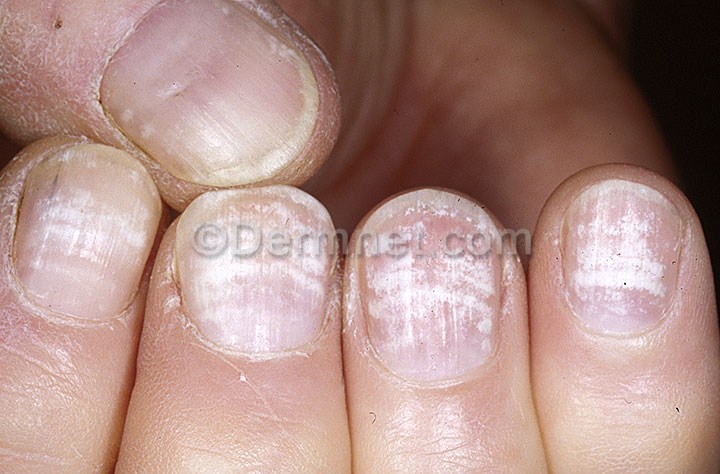
Disease: Nail Fungus and other Nail Disease